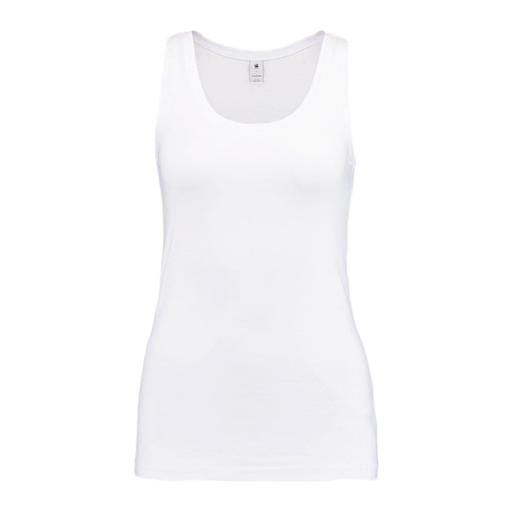
white women's vest, white royal supima tank, white scoop-neck tank, white background